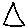
Label: triangle